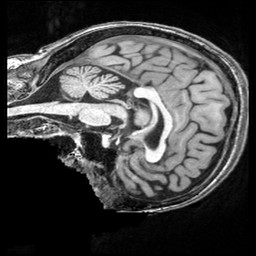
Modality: T1w
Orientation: sagittal
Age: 51
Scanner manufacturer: siemens
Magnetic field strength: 3 T
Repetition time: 2.5 s
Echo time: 0.00343 s